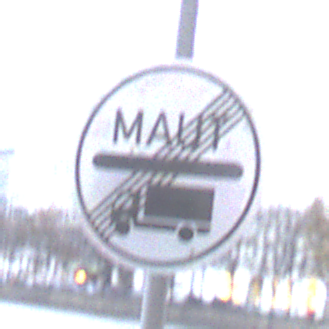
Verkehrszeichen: EndeMautpflicht
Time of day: MorningAfternoon
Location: Outdoor (Urban)
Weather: Overcast
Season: NotSpecified
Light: Natural